Aerial crown-view tile of a tropical tree (Barro Colorado Island, Panama), acquired 20240716:
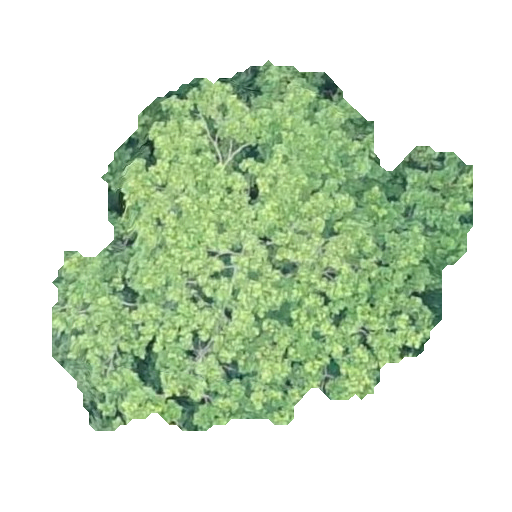
Species: Simarouba amara
GBIF accepted scientific name: Simarouba amara
Crown area: 170.079 m²